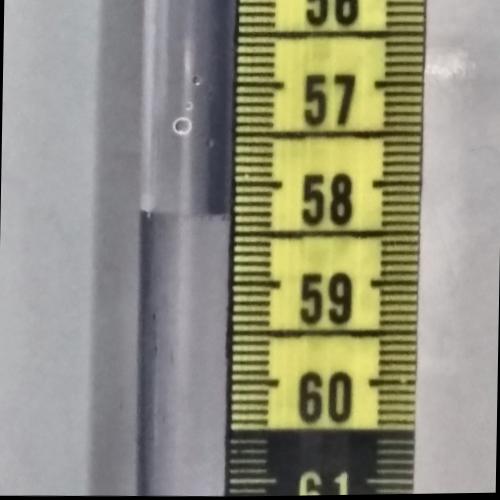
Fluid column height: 58.3 cm